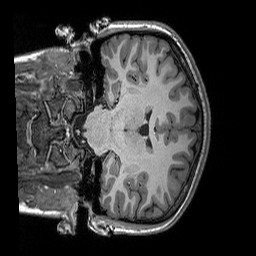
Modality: T1w
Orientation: coronal
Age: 22
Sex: female
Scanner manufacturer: siemens
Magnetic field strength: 3 T
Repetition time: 2.3 s
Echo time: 0.00306 s